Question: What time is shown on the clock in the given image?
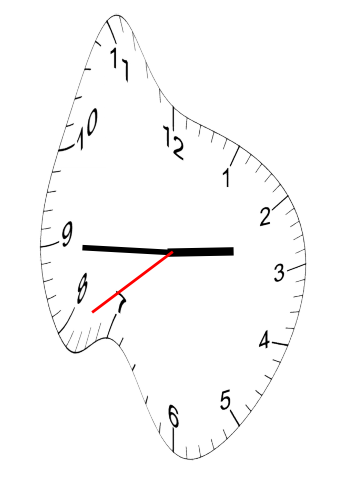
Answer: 02:44:39